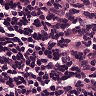
Metastatic tissue present: no